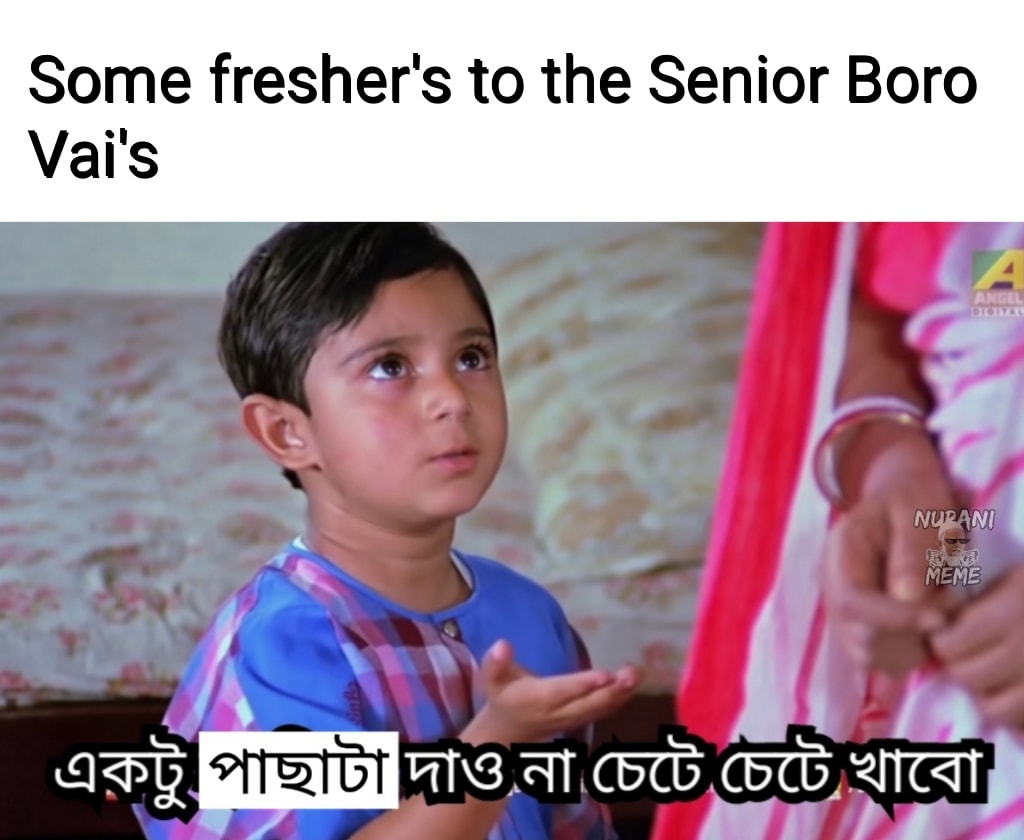
Caption: Some fresher's to the Senior Boro Vai's    একটু পাছাটা দাও না চেটে চেটে খাবো
Label: hate